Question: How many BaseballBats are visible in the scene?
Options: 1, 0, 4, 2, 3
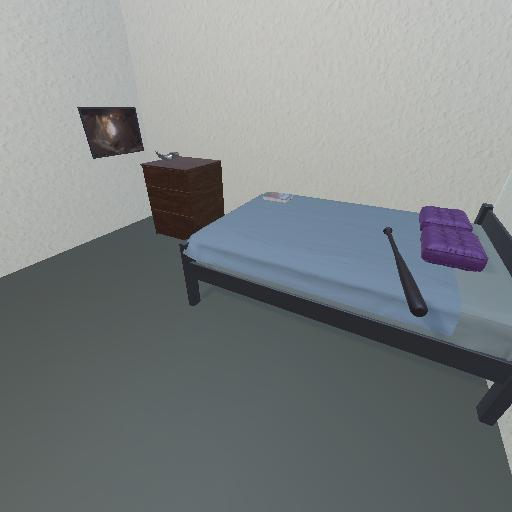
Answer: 1